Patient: sex M, age 57
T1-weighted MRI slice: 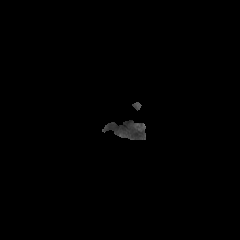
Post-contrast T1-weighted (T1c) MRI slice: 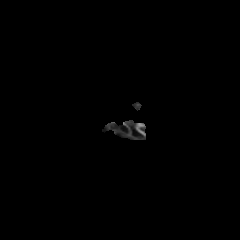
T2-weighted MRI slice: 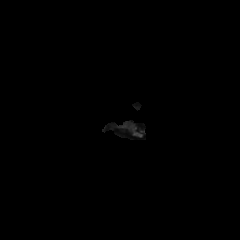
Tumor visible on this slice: no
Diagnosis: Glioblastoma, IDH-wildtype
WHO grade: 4